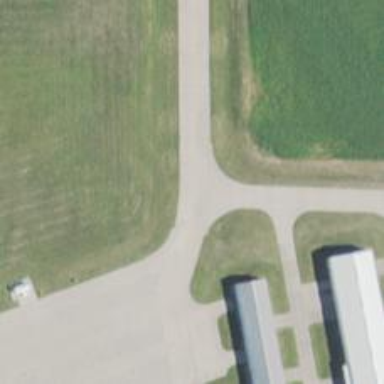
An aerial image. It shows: View of taxiway at the airport.